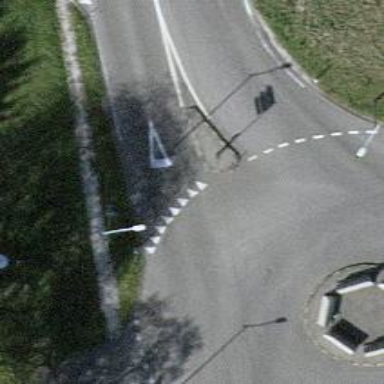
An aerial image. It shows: Secondary road with asphalt surface.